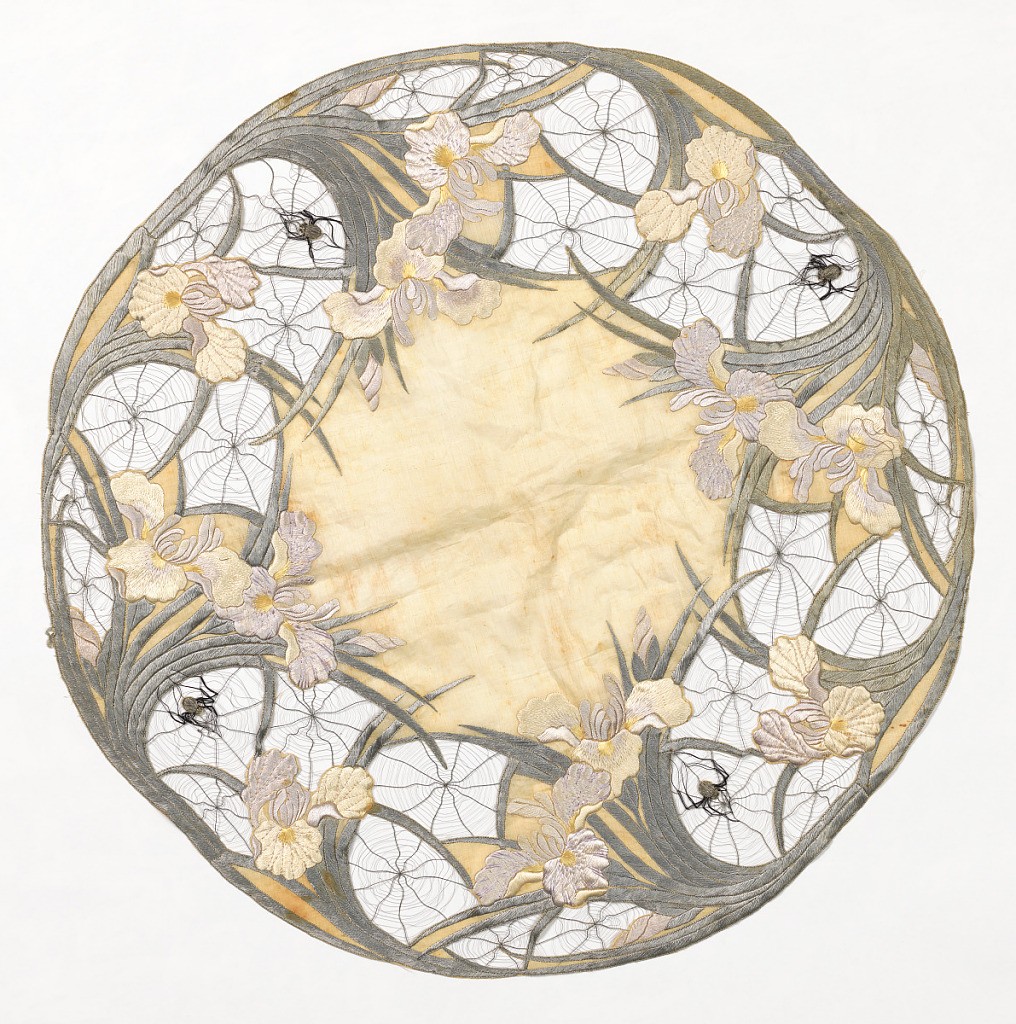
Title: Tablecloth
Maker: Unknown
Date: ca. 1905
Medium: silk, cotton Technique: embroidery and cutwork on plain weave
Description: Round tablecloth has embroidery and cutwork in an elaborate design of irises and spider webs with spiders. Cutwork areas have spoked grey threads worked with thinner grey threads to create a spider web effect.